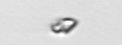
Label: Heterocapsa_rotundata